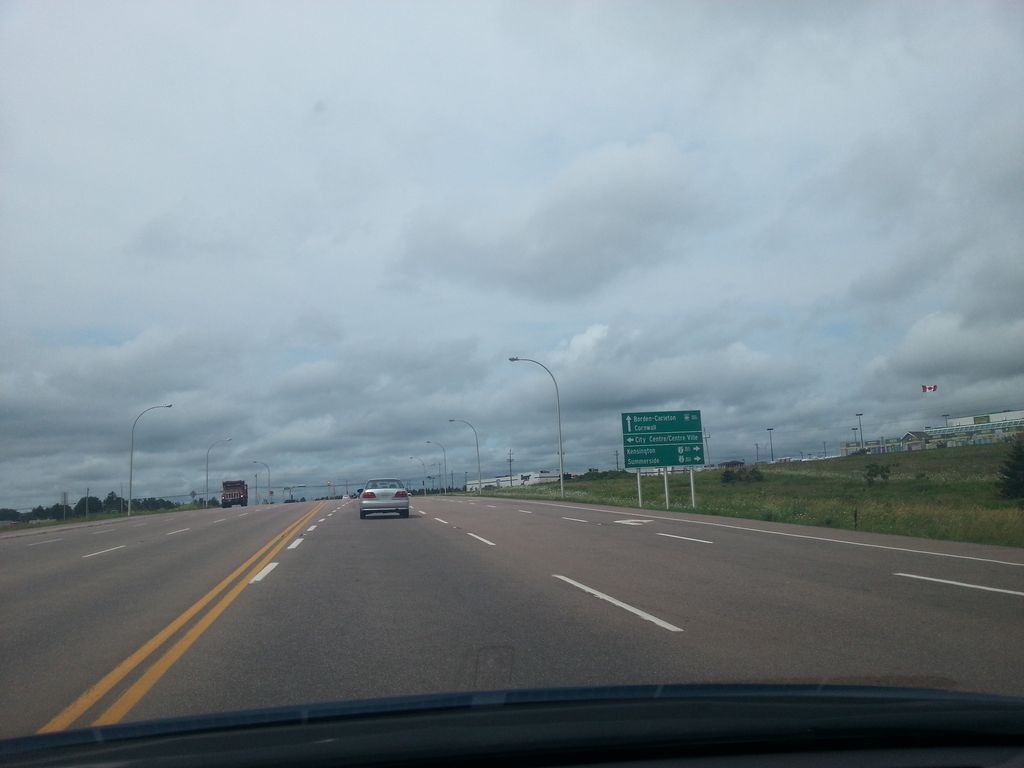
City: charlottetown